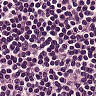
Metastatic tissue present: no